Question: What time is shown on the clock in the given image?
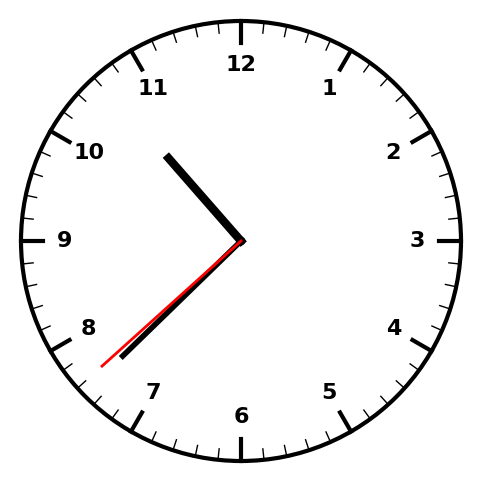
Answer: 10:37:38